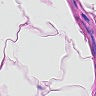
Metastatic tissue present: no